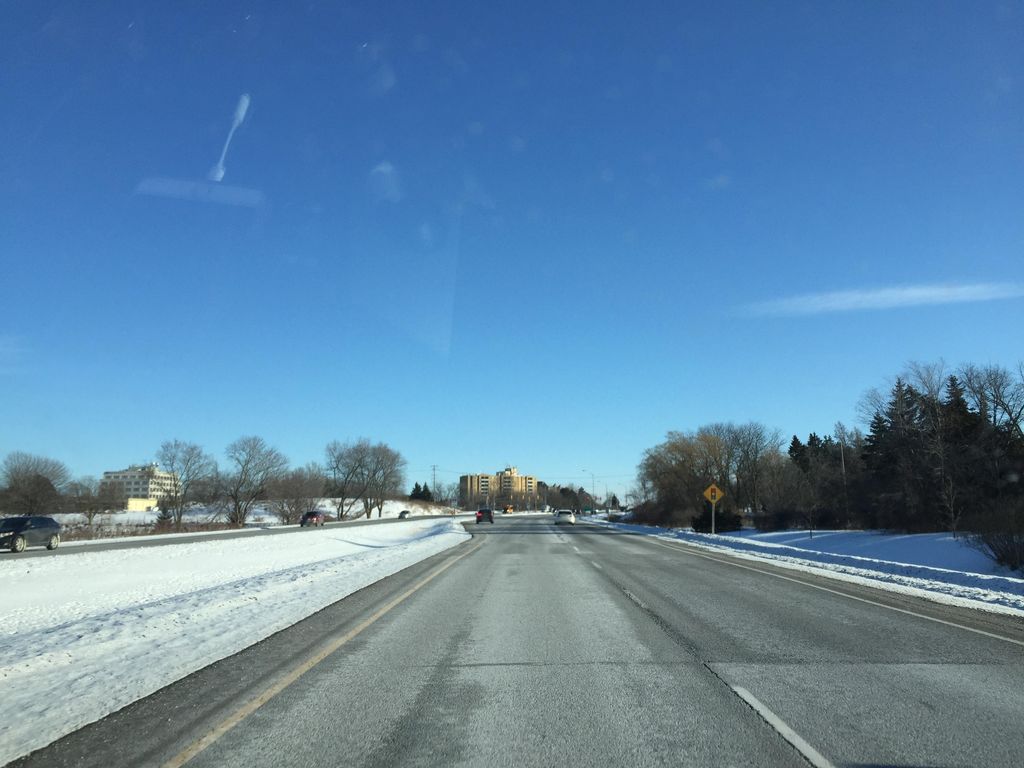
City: kitchener-waterloo